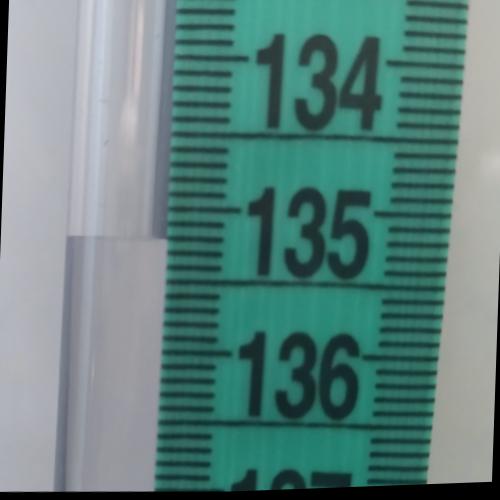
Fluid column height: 135.2 cm